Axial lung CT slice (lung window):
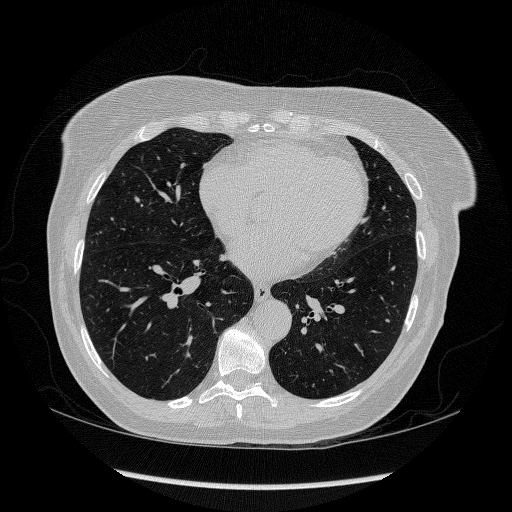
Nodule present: no